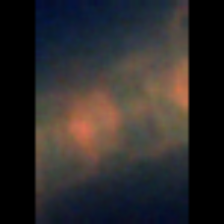
Taxon: Diatom_aggregate
Group: Diatoms